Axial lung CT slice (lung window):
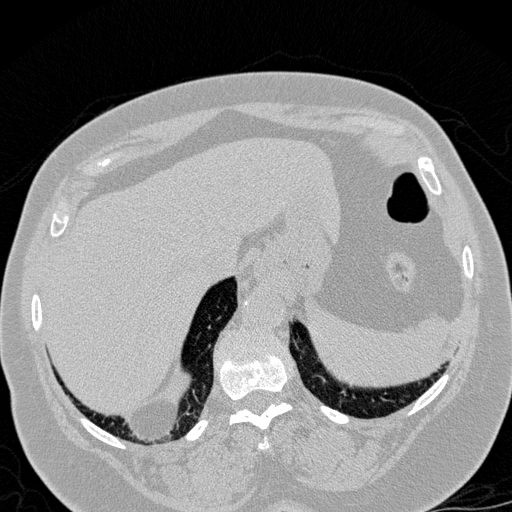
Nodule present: no